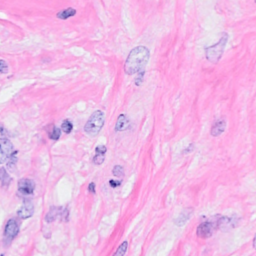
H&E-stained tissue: Breast